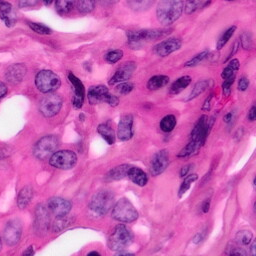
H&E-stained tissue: Pancreatic